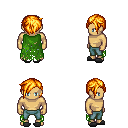
a pixel art fantasy rpg character, male body template, human, tanned skin, green tattered cape, teal pants, light blonde pixie cut hairstyle, gray slippers, four views (front, back, left, right), 2x2 character sprite sheet, small pixel art, hard edges, no anti-aliasing